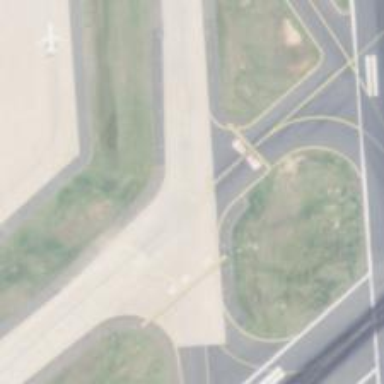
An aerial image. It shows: View of taxiway at the airport.